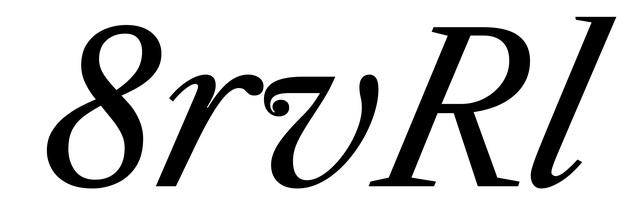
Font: LibreCaslonText-Italic_Italic